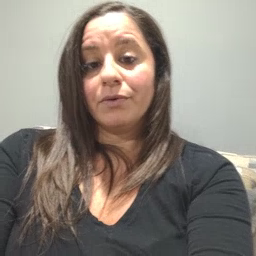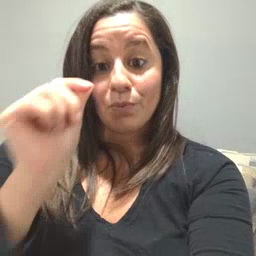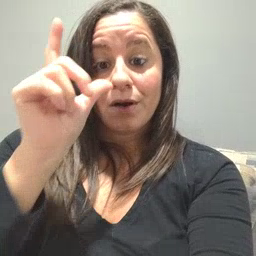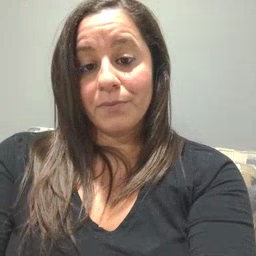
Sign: wake